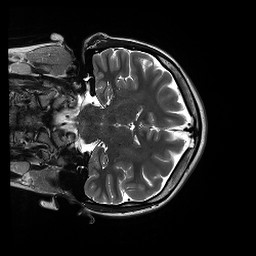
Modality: T2w
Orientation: coronal
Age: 20
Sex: female